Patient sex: F
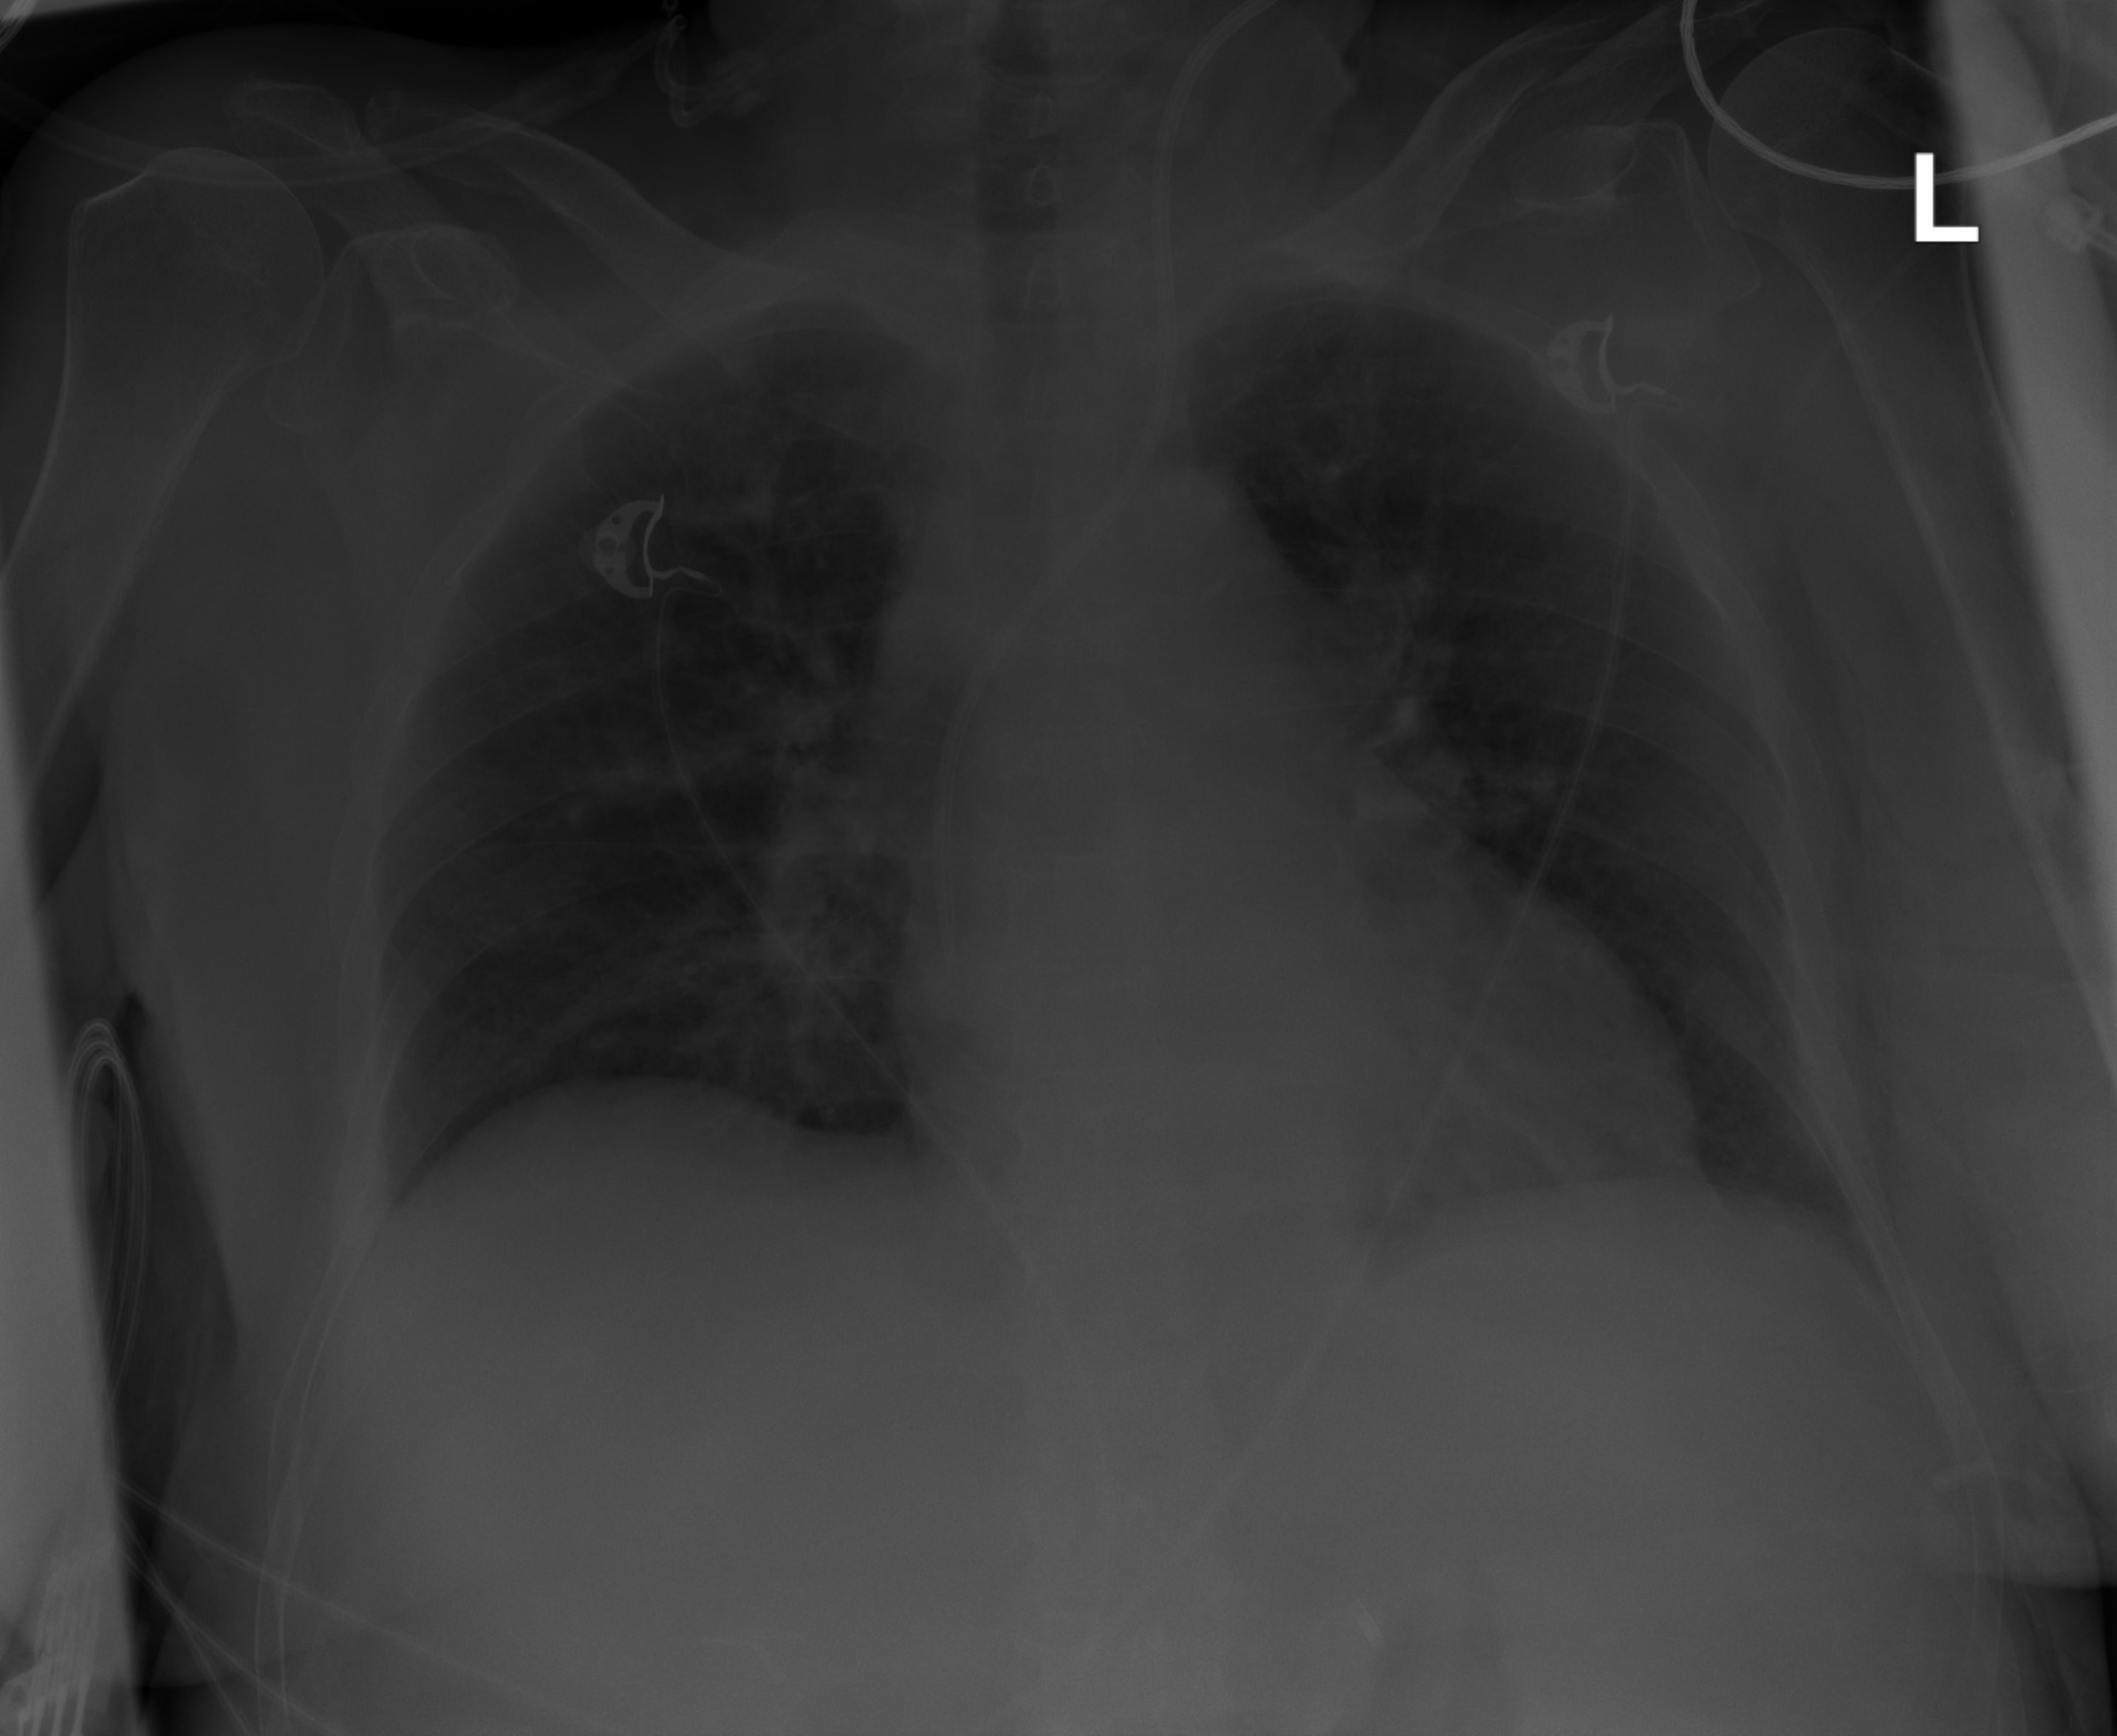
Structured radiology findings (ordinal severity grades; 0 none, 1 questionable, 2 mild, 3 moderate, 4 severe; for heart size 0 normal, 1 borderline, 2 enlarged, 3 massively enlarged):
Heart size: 0
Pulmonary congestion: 0
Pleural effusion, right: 0
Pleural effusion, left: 0
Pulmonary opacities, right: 2
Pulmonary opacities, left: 0
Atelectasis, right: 0
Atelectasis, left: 0